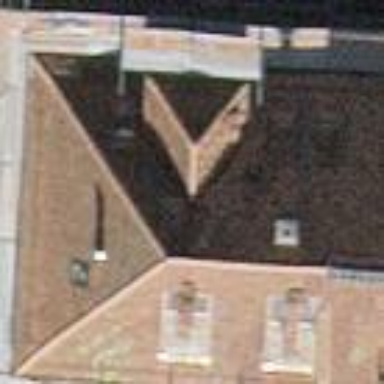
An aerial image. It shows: Building with tile roof.